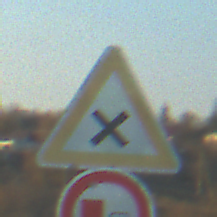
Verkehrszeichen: KreuzungOderEinmuendung
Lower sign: UeberholverbotKraftfahrzeuge
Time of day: SunriseSunset
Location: Outdoor (RoadRail)
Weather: PartlyCloudy
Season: NotSpecified
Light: Natural